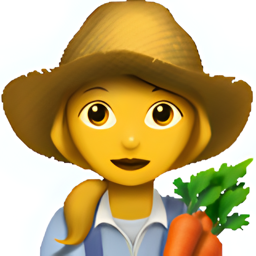
Name: female farmer
Emoji: 👩‍🌾
Group: People & Body
Sub-group: person-role